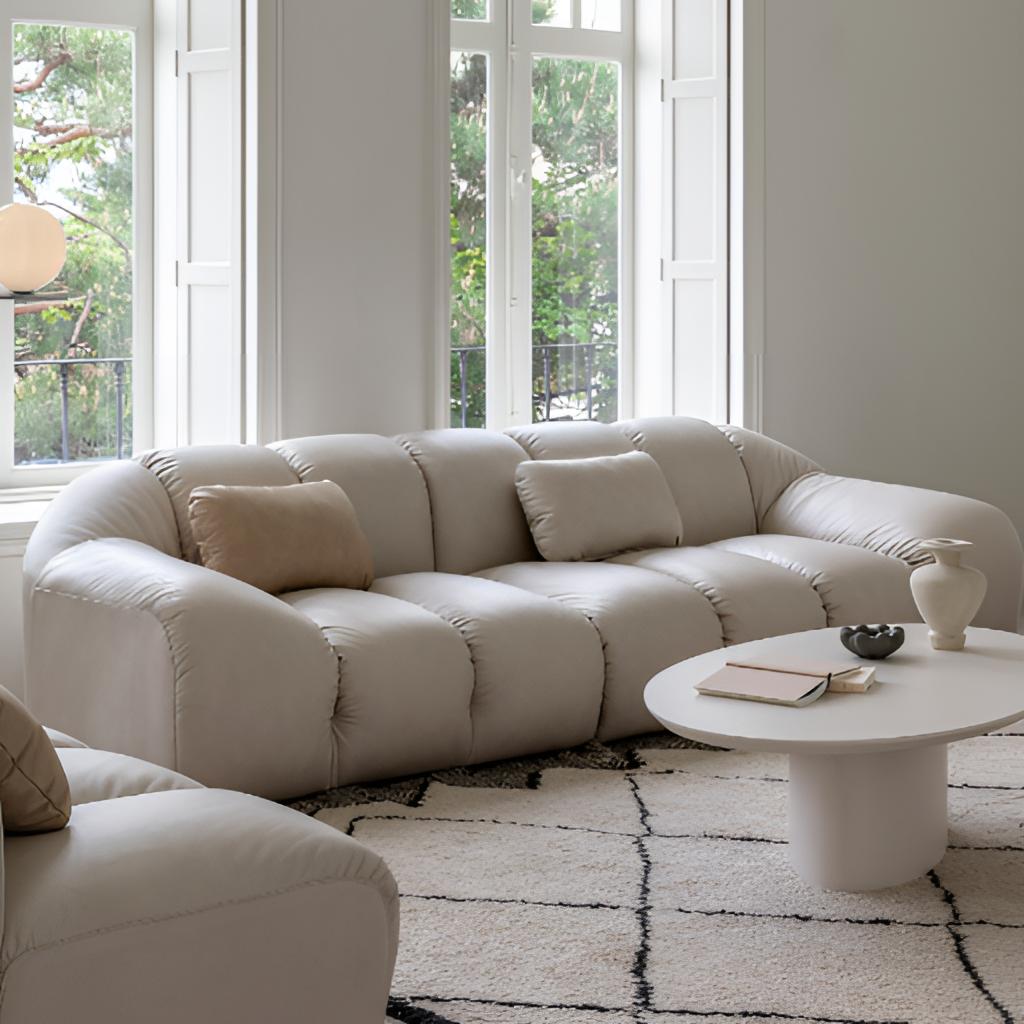
living room, beige leather sectional sofa, paint wallpaper, with solid pattern, contemporary, beige fabric flooring, with geometric pattern